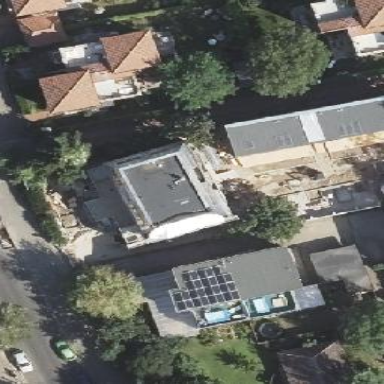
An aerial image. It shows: Unique apartment building with quadruple saltbox roof shape.